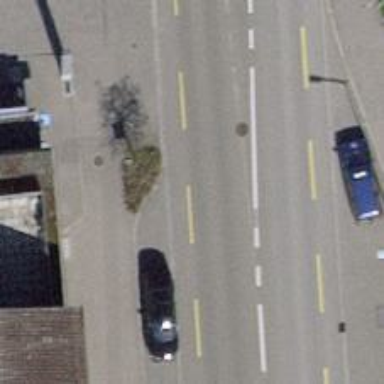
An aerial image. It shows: Asphalt residential road with designated cycle lane.